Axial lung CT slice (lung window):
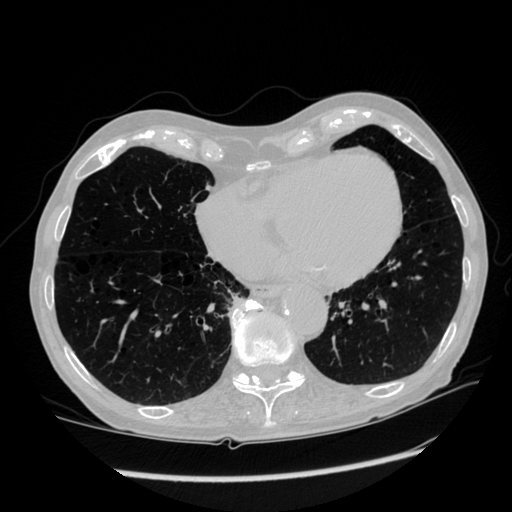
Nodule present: no